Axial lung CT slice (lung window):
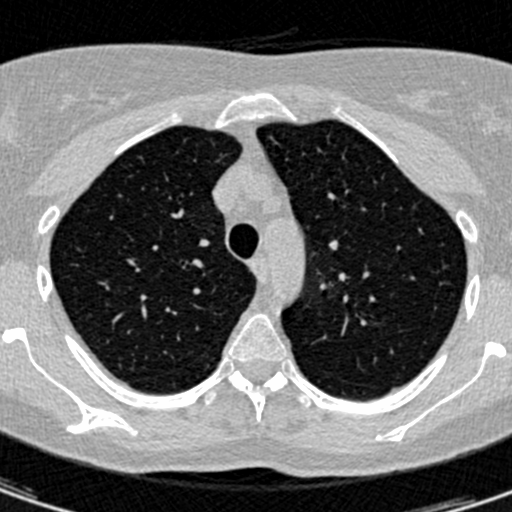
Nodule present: no